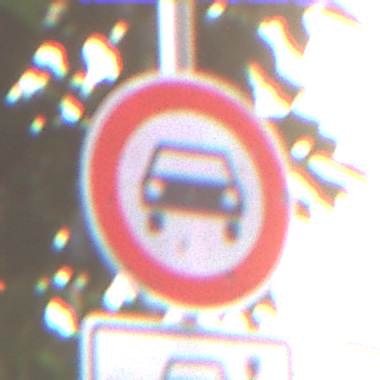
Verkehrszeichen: VerbotKraftwagen
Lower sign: MehrspurigeFahrzeugeFrei11
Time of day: MorningAfternoon
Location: Outdoor (Urban)
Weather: Clear
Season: NotSpecified
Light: Natural